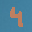
Label: 4